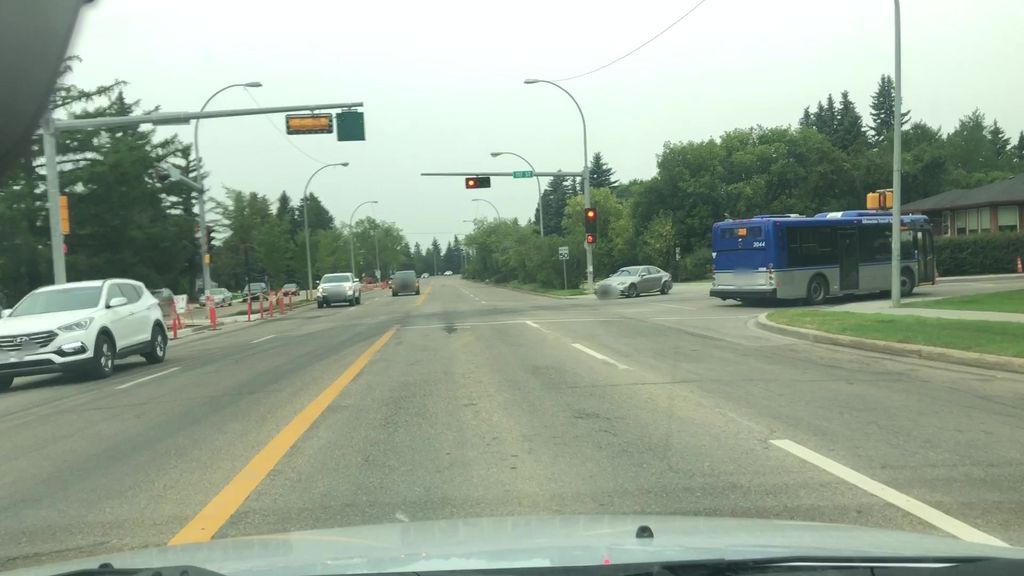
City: edmonton